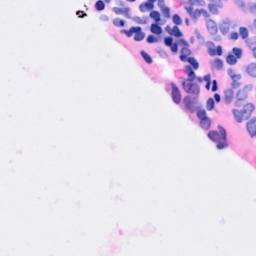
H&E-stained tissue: Breast